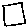
Label: square